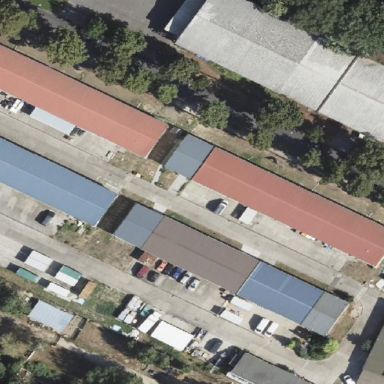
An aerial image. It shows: Commercial building.